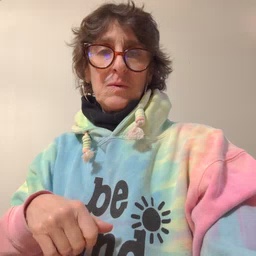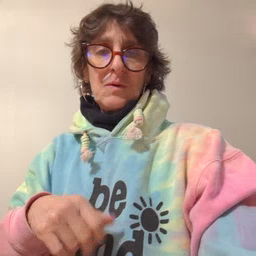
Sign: cute